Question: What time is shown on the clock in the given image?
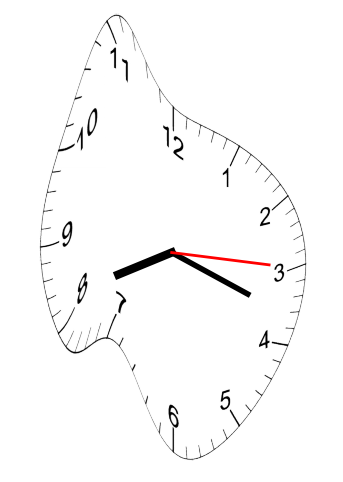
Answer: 08:18:15